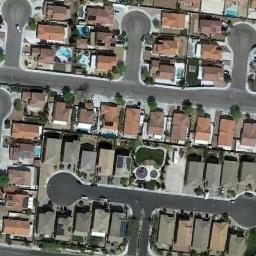
Label: residential